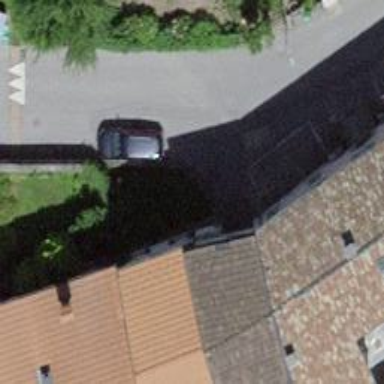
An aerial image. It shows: Driveway service road with building passage tunnel.